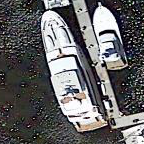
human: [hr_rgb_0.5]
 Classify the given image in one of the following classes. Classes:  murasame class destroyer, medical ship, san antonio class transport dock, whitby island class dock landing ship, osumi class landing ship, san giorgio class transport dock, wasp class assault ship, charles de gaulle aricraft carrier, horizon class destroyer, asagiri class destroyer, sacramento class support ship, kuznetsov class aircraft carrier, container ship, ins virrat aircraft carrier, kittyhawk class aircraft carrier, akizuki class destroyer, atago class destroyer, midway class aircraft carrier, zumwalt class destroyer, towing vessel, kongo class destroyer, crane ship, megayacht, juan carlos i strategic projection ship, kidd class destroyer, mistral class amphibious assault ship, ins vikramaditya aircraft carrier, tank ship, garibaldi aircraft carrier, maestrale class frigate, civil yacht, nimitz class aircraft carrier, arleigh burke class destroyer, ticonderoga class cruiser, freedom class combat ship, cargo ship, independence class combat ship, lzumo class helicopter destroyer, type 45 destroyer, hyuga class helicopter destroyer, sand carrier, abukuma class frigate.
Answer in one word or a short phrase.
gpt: Civil yacht